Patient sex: M
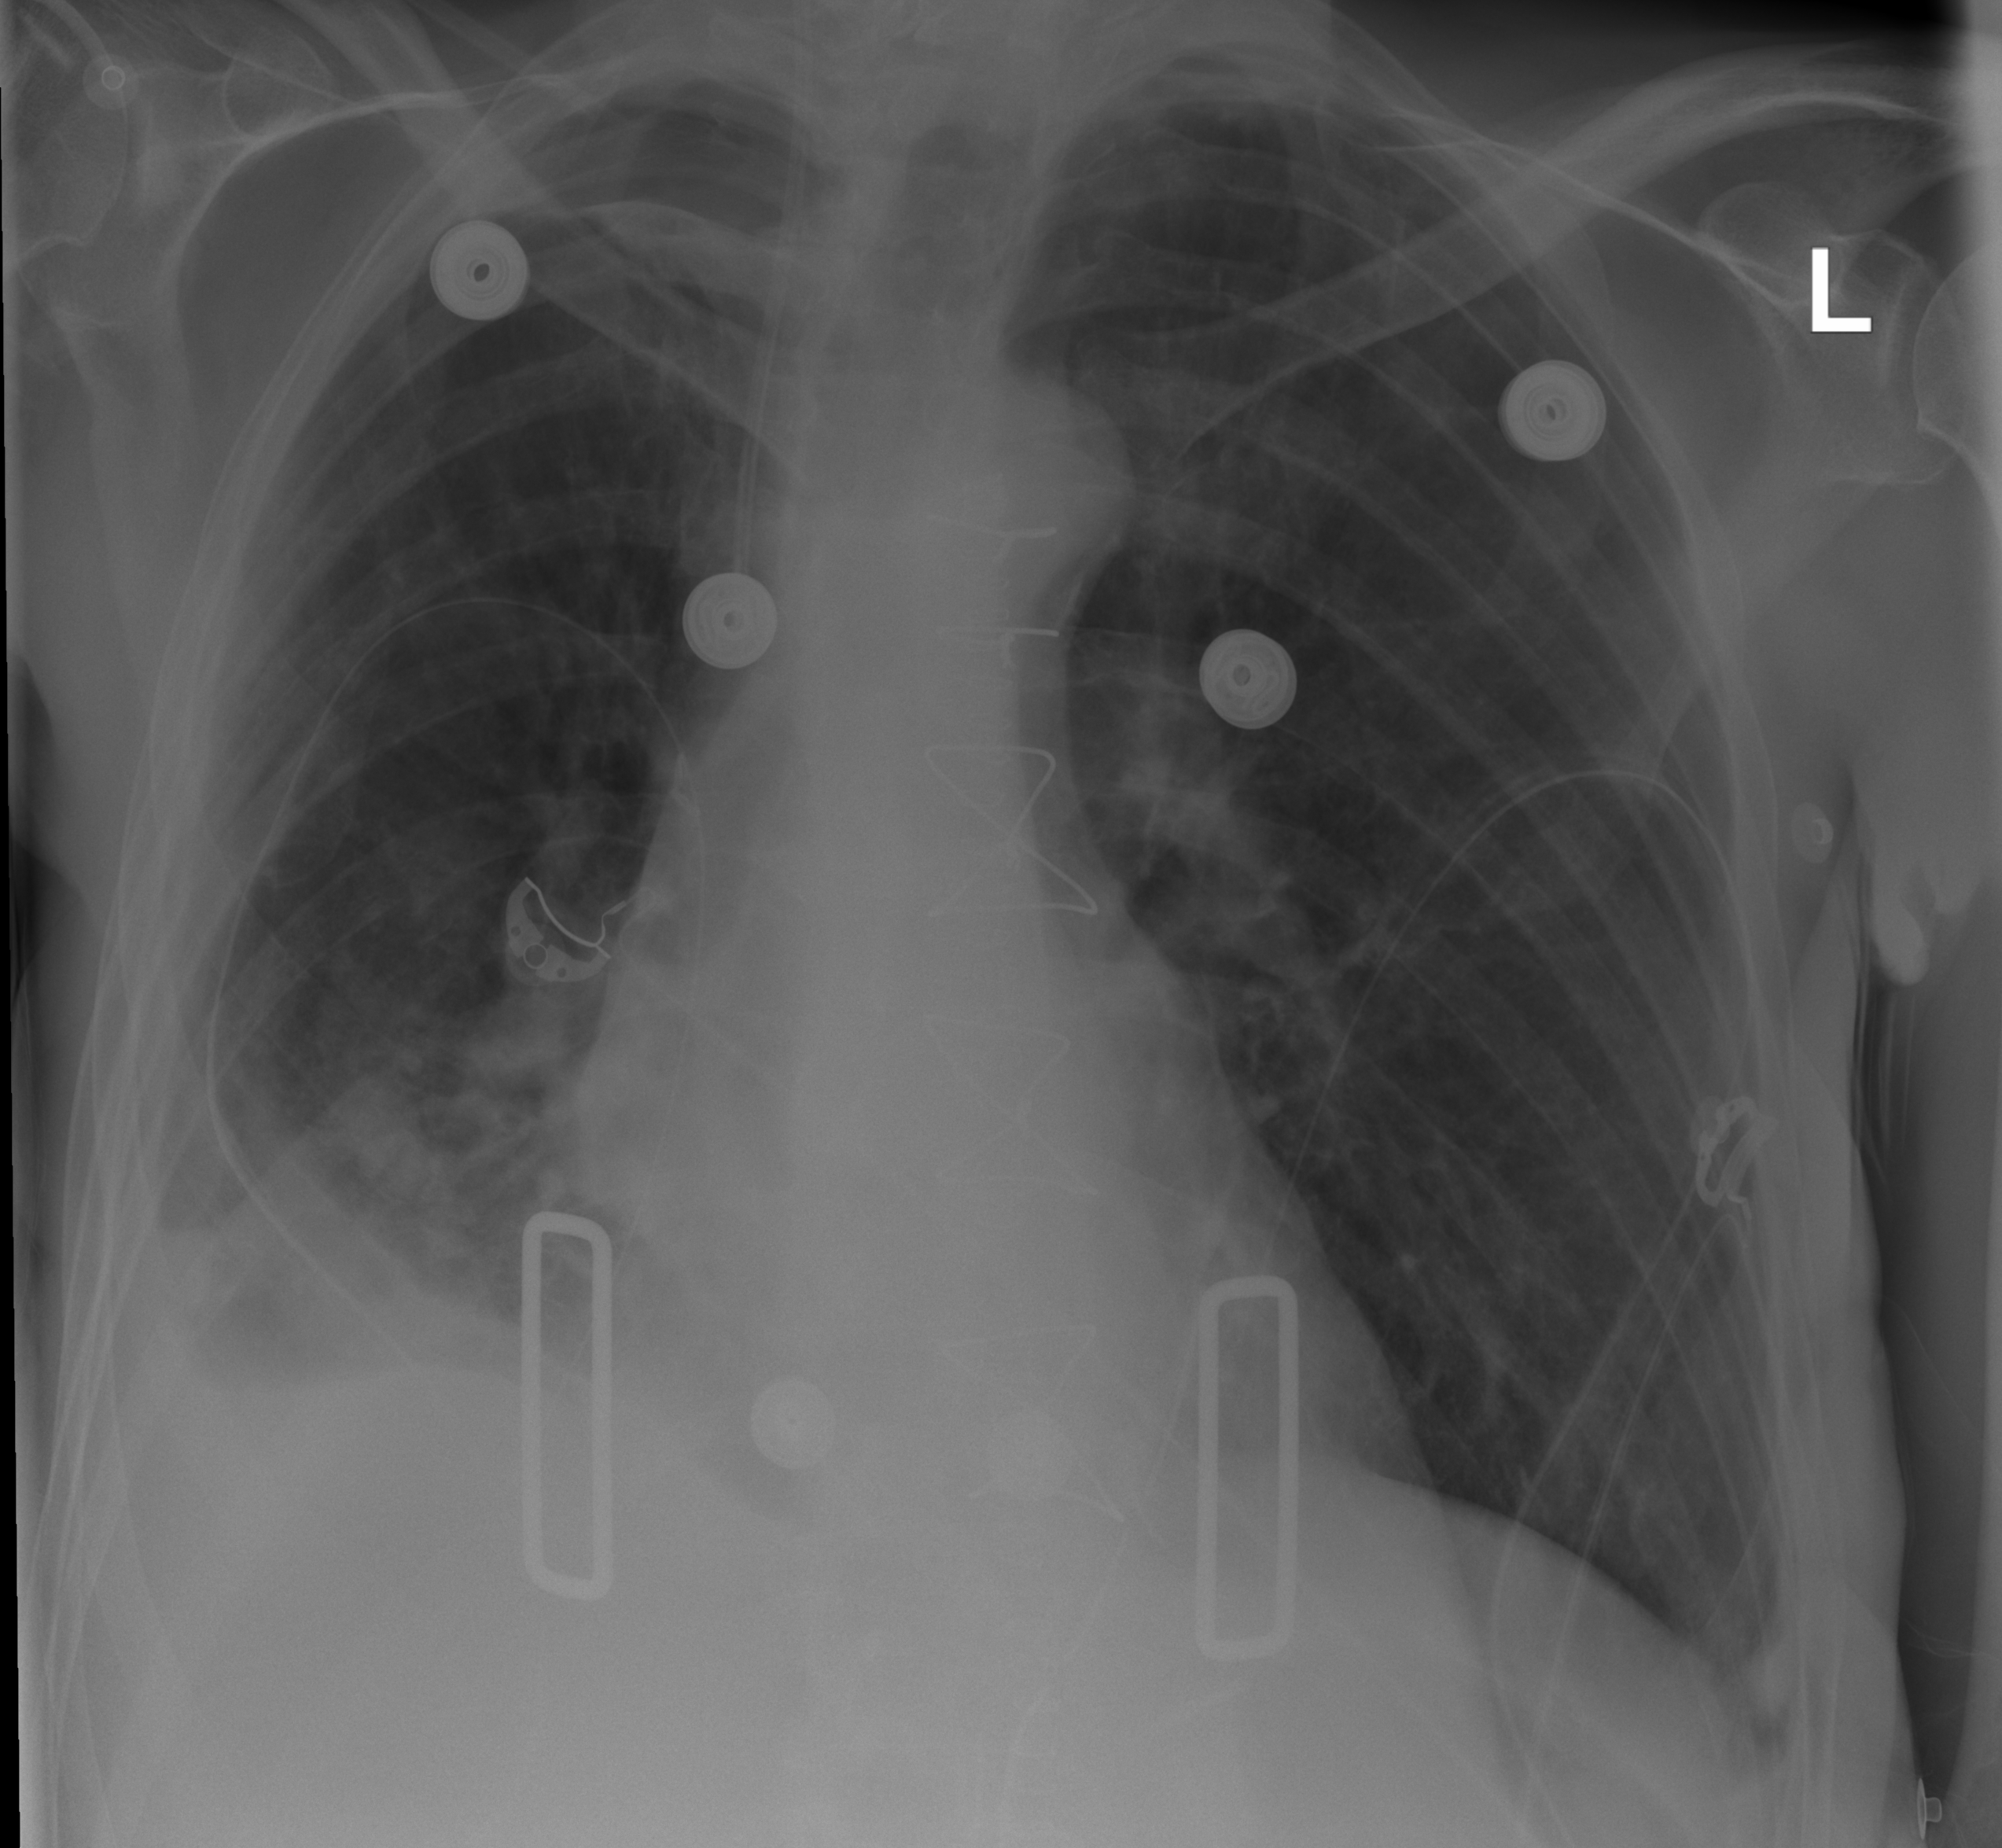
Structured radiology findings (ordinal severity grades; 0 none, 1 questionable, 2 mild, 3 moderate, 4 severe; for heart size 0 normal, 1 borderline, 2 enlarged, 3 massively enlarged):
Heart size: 0
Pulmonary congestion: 0
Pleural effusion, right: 2
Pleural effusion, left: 0
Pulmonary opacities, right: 2
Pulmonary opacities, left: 0
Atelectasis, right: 3
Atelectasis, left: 0